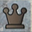
Piece: bQ